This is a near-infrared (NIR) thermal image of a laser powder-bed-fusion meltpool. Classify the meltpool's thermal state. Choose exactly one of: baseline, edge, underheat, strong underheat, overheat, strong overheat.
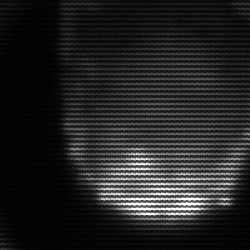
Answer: edge